Field crop: maize
Growth stage: 2
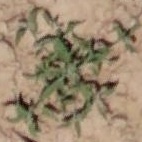
Species: atriplex